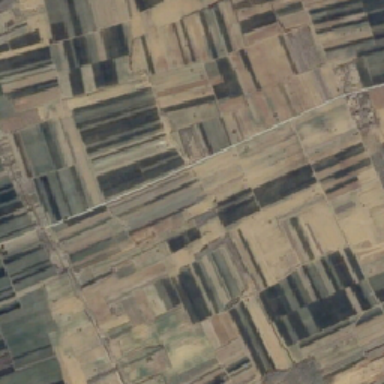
Farmland of brown and dark green loose like sling cloth .